Field crop: maize
Growth stage: 2
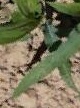
Species: maize